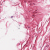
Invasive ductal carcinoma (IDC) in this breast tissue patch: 0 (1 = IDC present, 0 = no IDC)